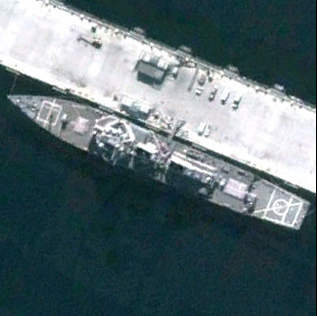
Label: destroyer